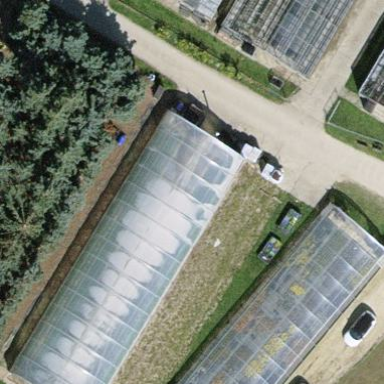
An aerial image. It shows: Area dedicated to greenhouse horticulture.